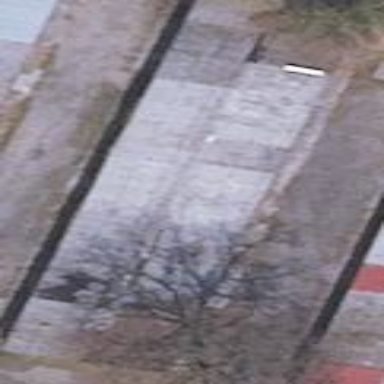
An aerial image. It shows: Row of garages with flat grey roofs.